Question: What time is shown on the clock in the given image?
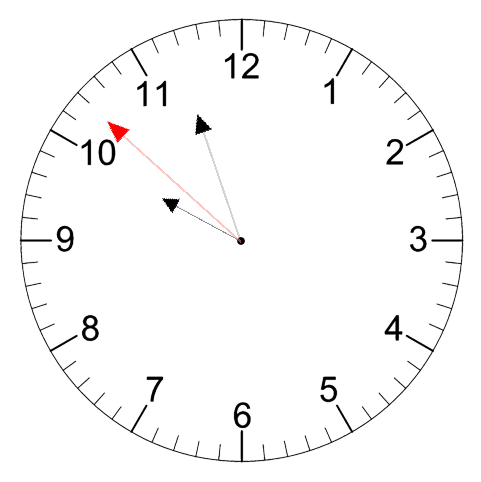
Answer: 09:56:52